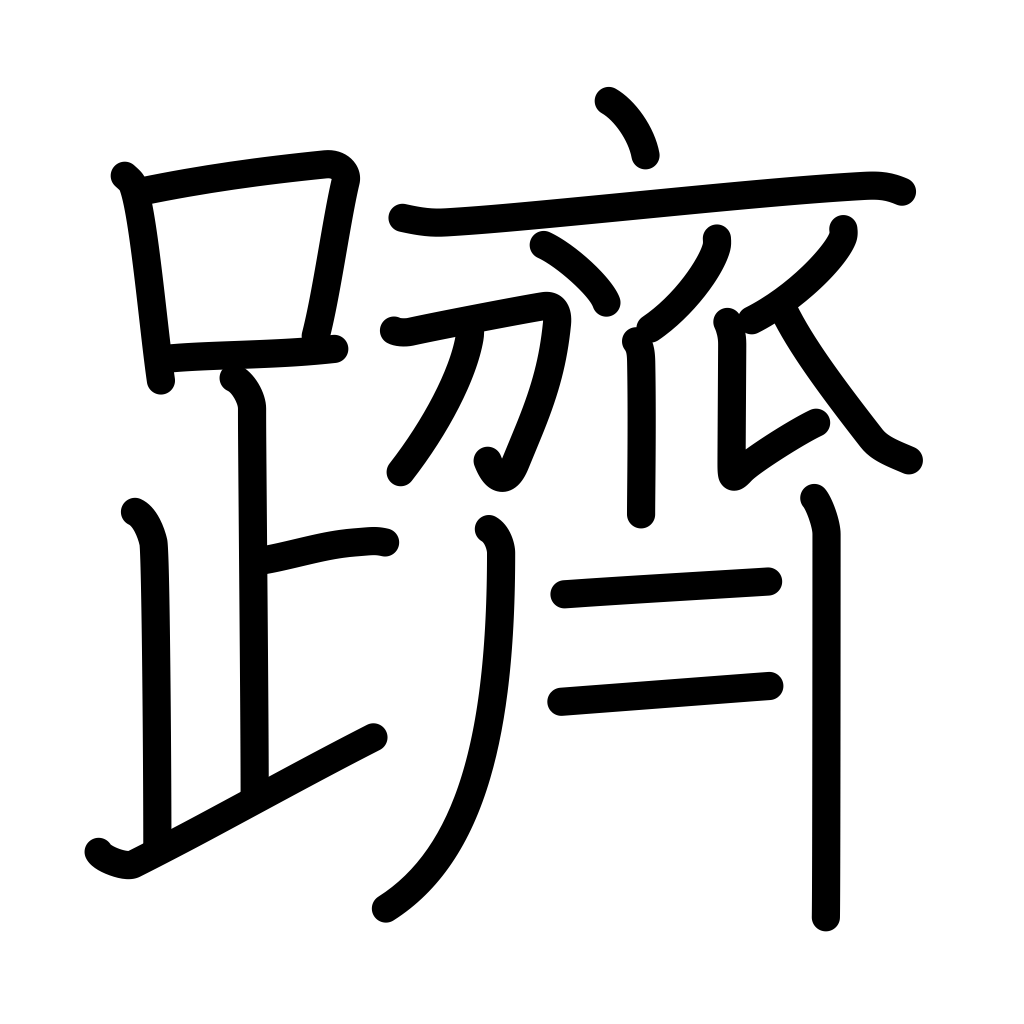
Meaning: climb